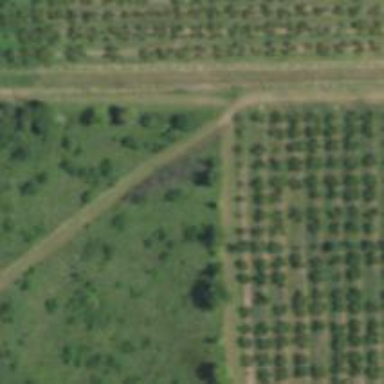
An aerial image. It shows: Peach orchard with markers.